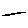
Label: line